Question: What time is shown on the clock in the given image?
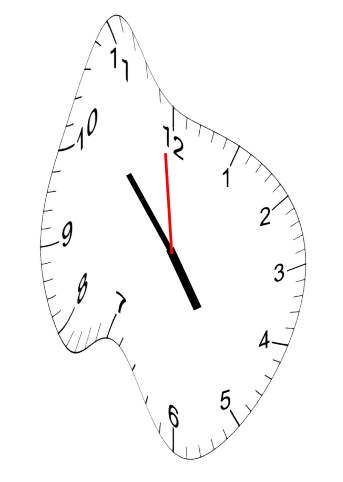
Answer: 04:52:59